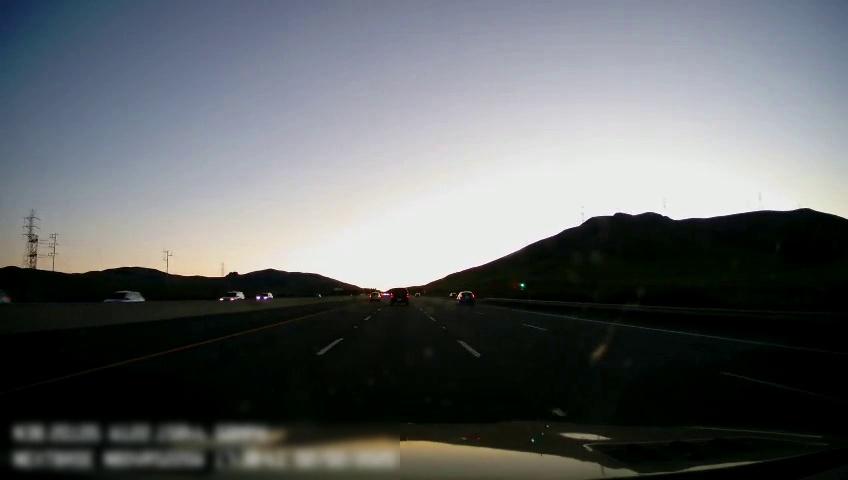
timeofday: Day
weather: Sunny
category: Drivable Space
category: Vehicles | Car
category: Vehicles | SUV
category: Vehicles | Car
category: Vehicles | SUV
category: Vehicles | SUV
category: Vehicles | SUV
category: Vehicles | SUV
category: Lanes | Alternate Lane
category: Lanes | Current Lane
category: Lanes | Current Lane
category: Lanes | Alternate Lane
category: Lanes | Alternate Lane